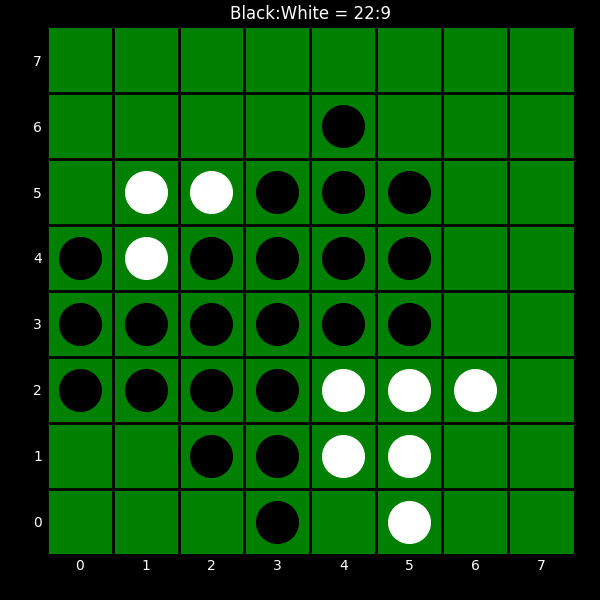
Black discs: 22
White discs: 9